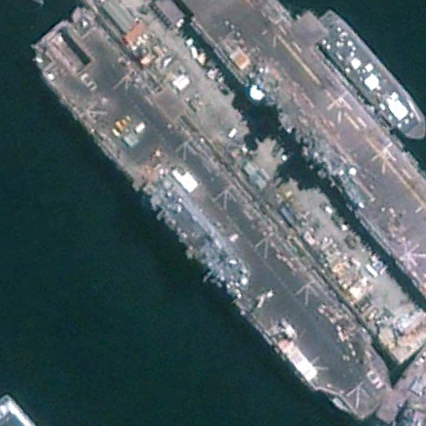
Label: assault